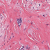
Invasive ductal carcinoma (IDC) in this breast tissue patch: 0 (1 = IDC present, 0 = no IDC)